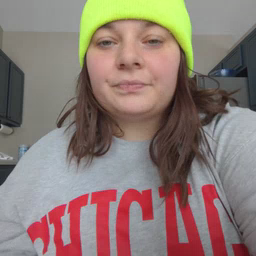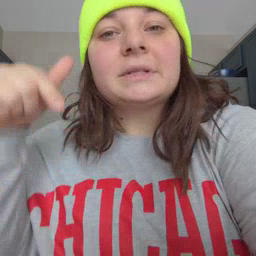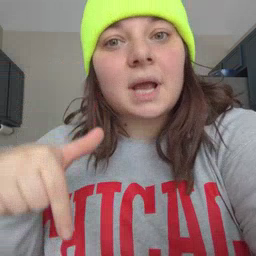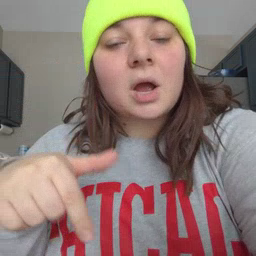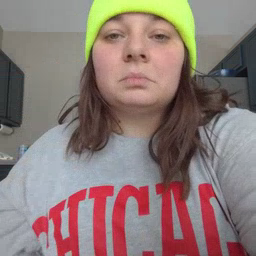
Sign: down